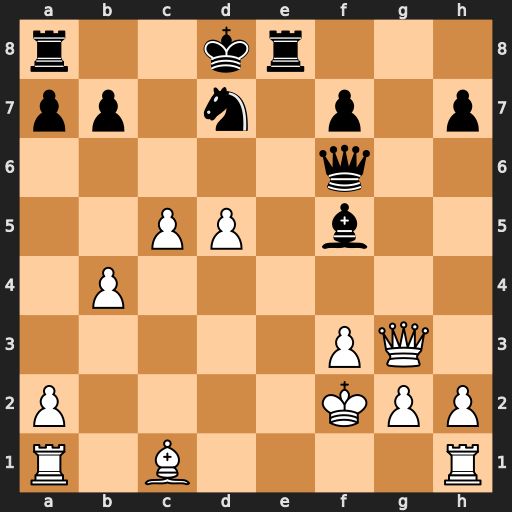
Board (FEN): r2kr3/pp1n1p1p/5q2/2PP1b2/1P6/5PQ1/P4KPP/R1B4R
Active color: w
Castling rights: -
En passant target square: -
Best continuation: Bg5 Kc8 Bxf6